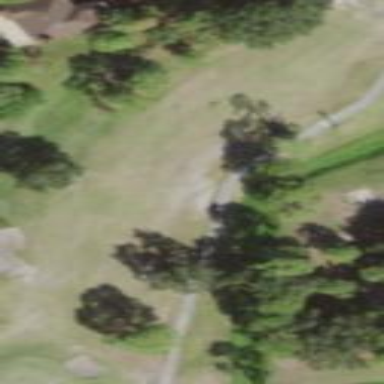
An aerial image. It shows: Grassy area designated as golf fairway.